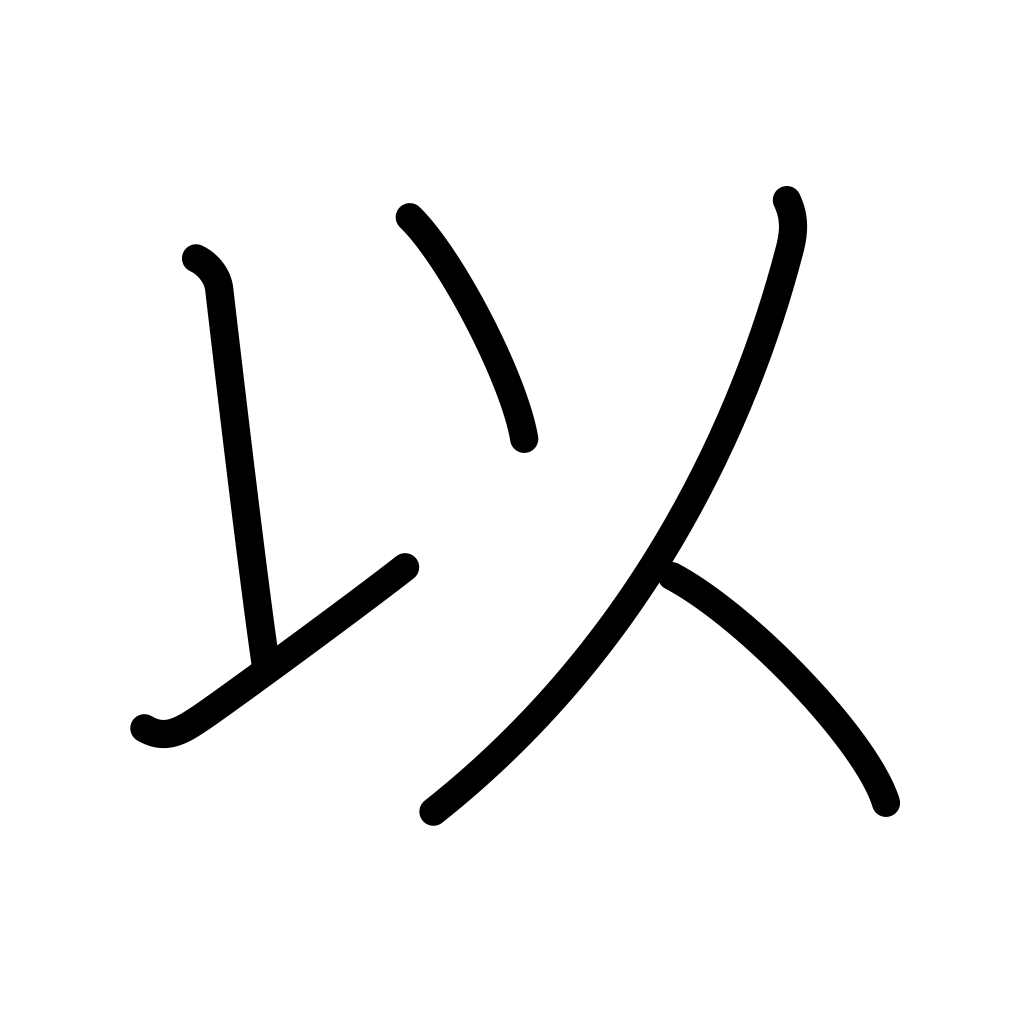
Meaning: by means of, because, in view of, compared with